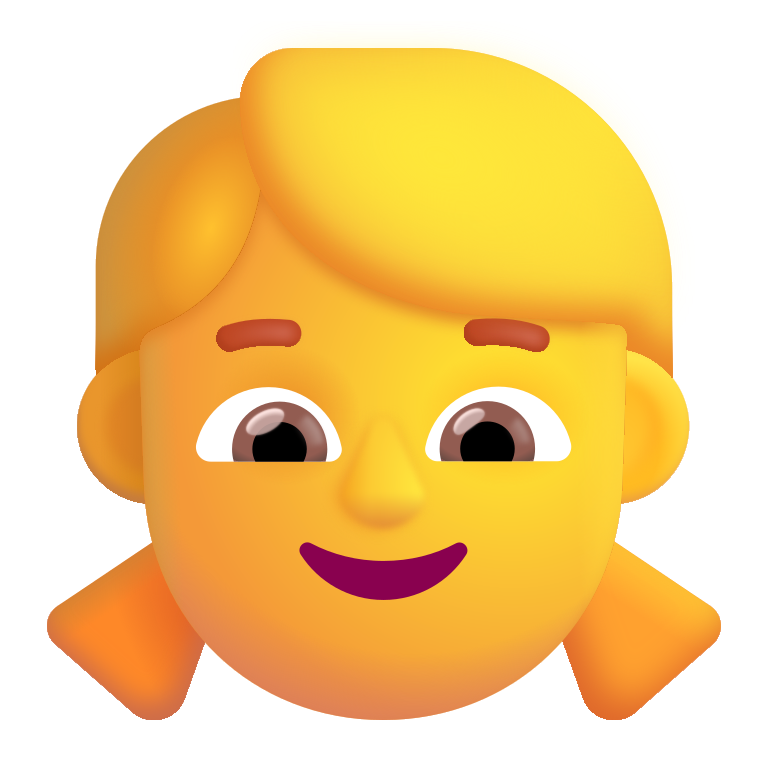
girl color default